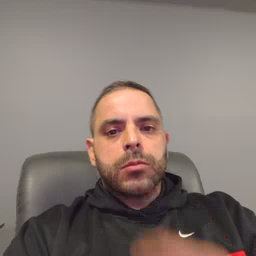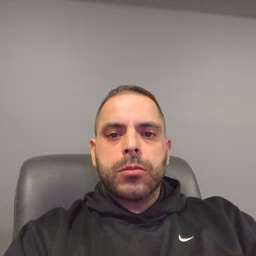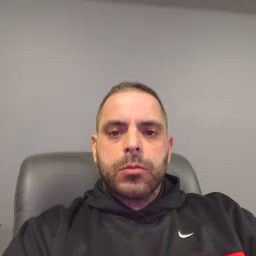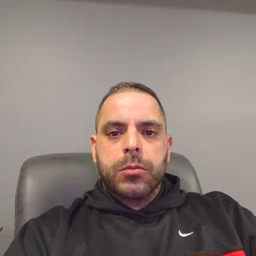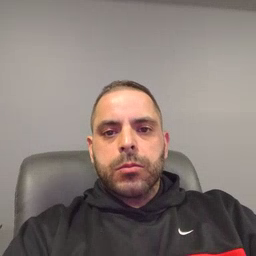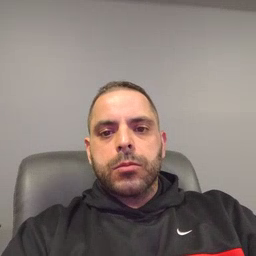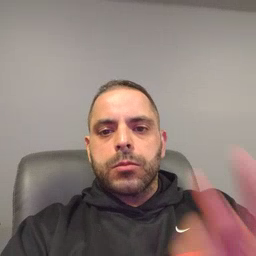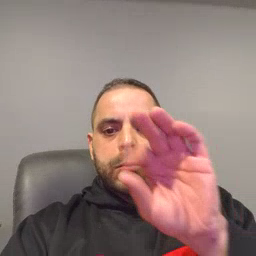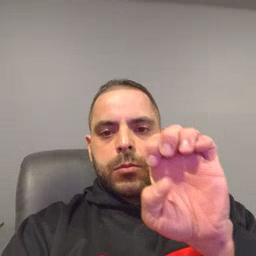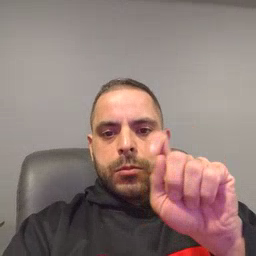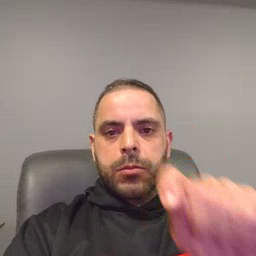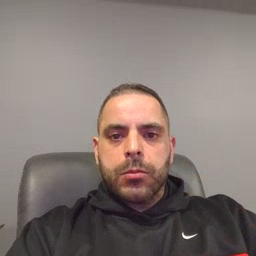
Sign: feet